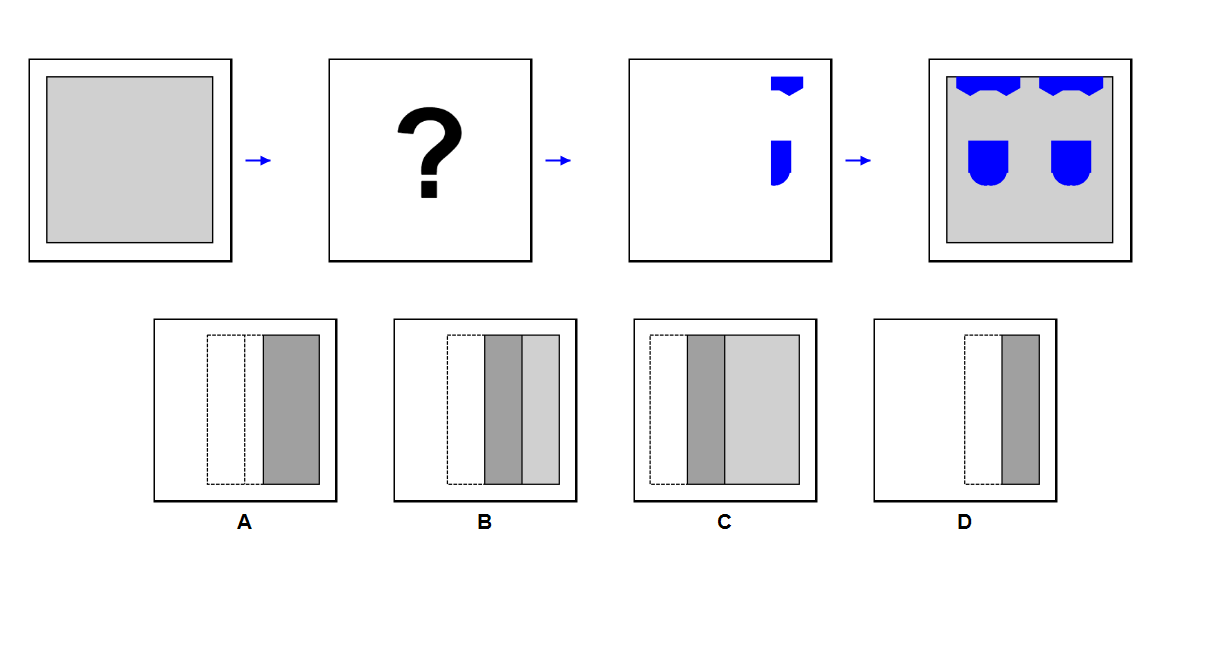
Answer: A